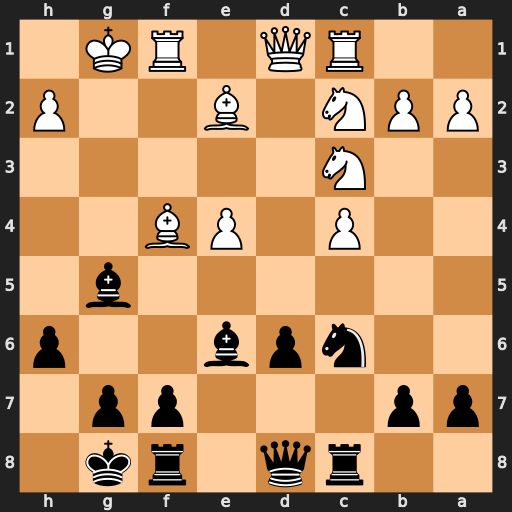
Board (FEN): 2rq1rk1/pp3pp1/2npb2p/6b1/2P1PB2/2N5/PPN1B2P/2RQ1RK1
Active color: b
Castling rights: -
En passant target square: -
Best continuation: Bxf4 Rxf4 Qg5+ Rg4 Bxg4